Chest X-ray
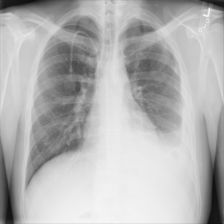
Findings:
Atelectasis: negative
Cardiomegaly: negative
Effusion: positive
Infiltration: negative
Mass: negative
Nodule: negative
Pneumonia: negative
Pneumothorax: negative
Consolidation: negative
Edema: negative
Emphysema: negative
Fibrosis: negative
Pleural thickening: negative
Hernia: negative